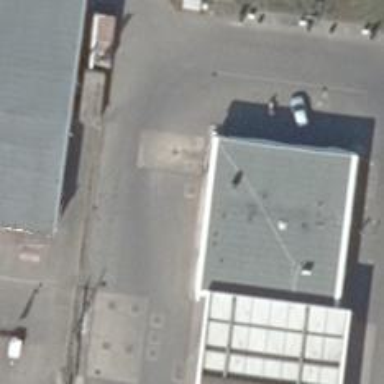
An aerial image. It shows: Car wash facility.